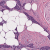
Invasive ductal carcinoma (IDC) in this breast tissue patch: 1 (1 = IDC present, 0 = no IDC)